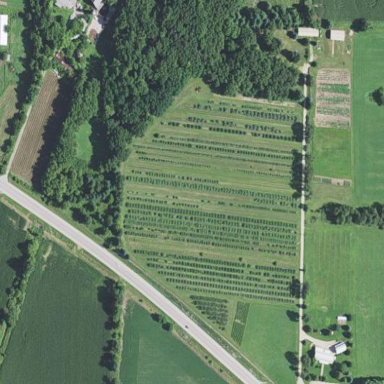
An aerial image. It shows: Orchard.